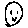
Label: smiley face